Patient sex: M
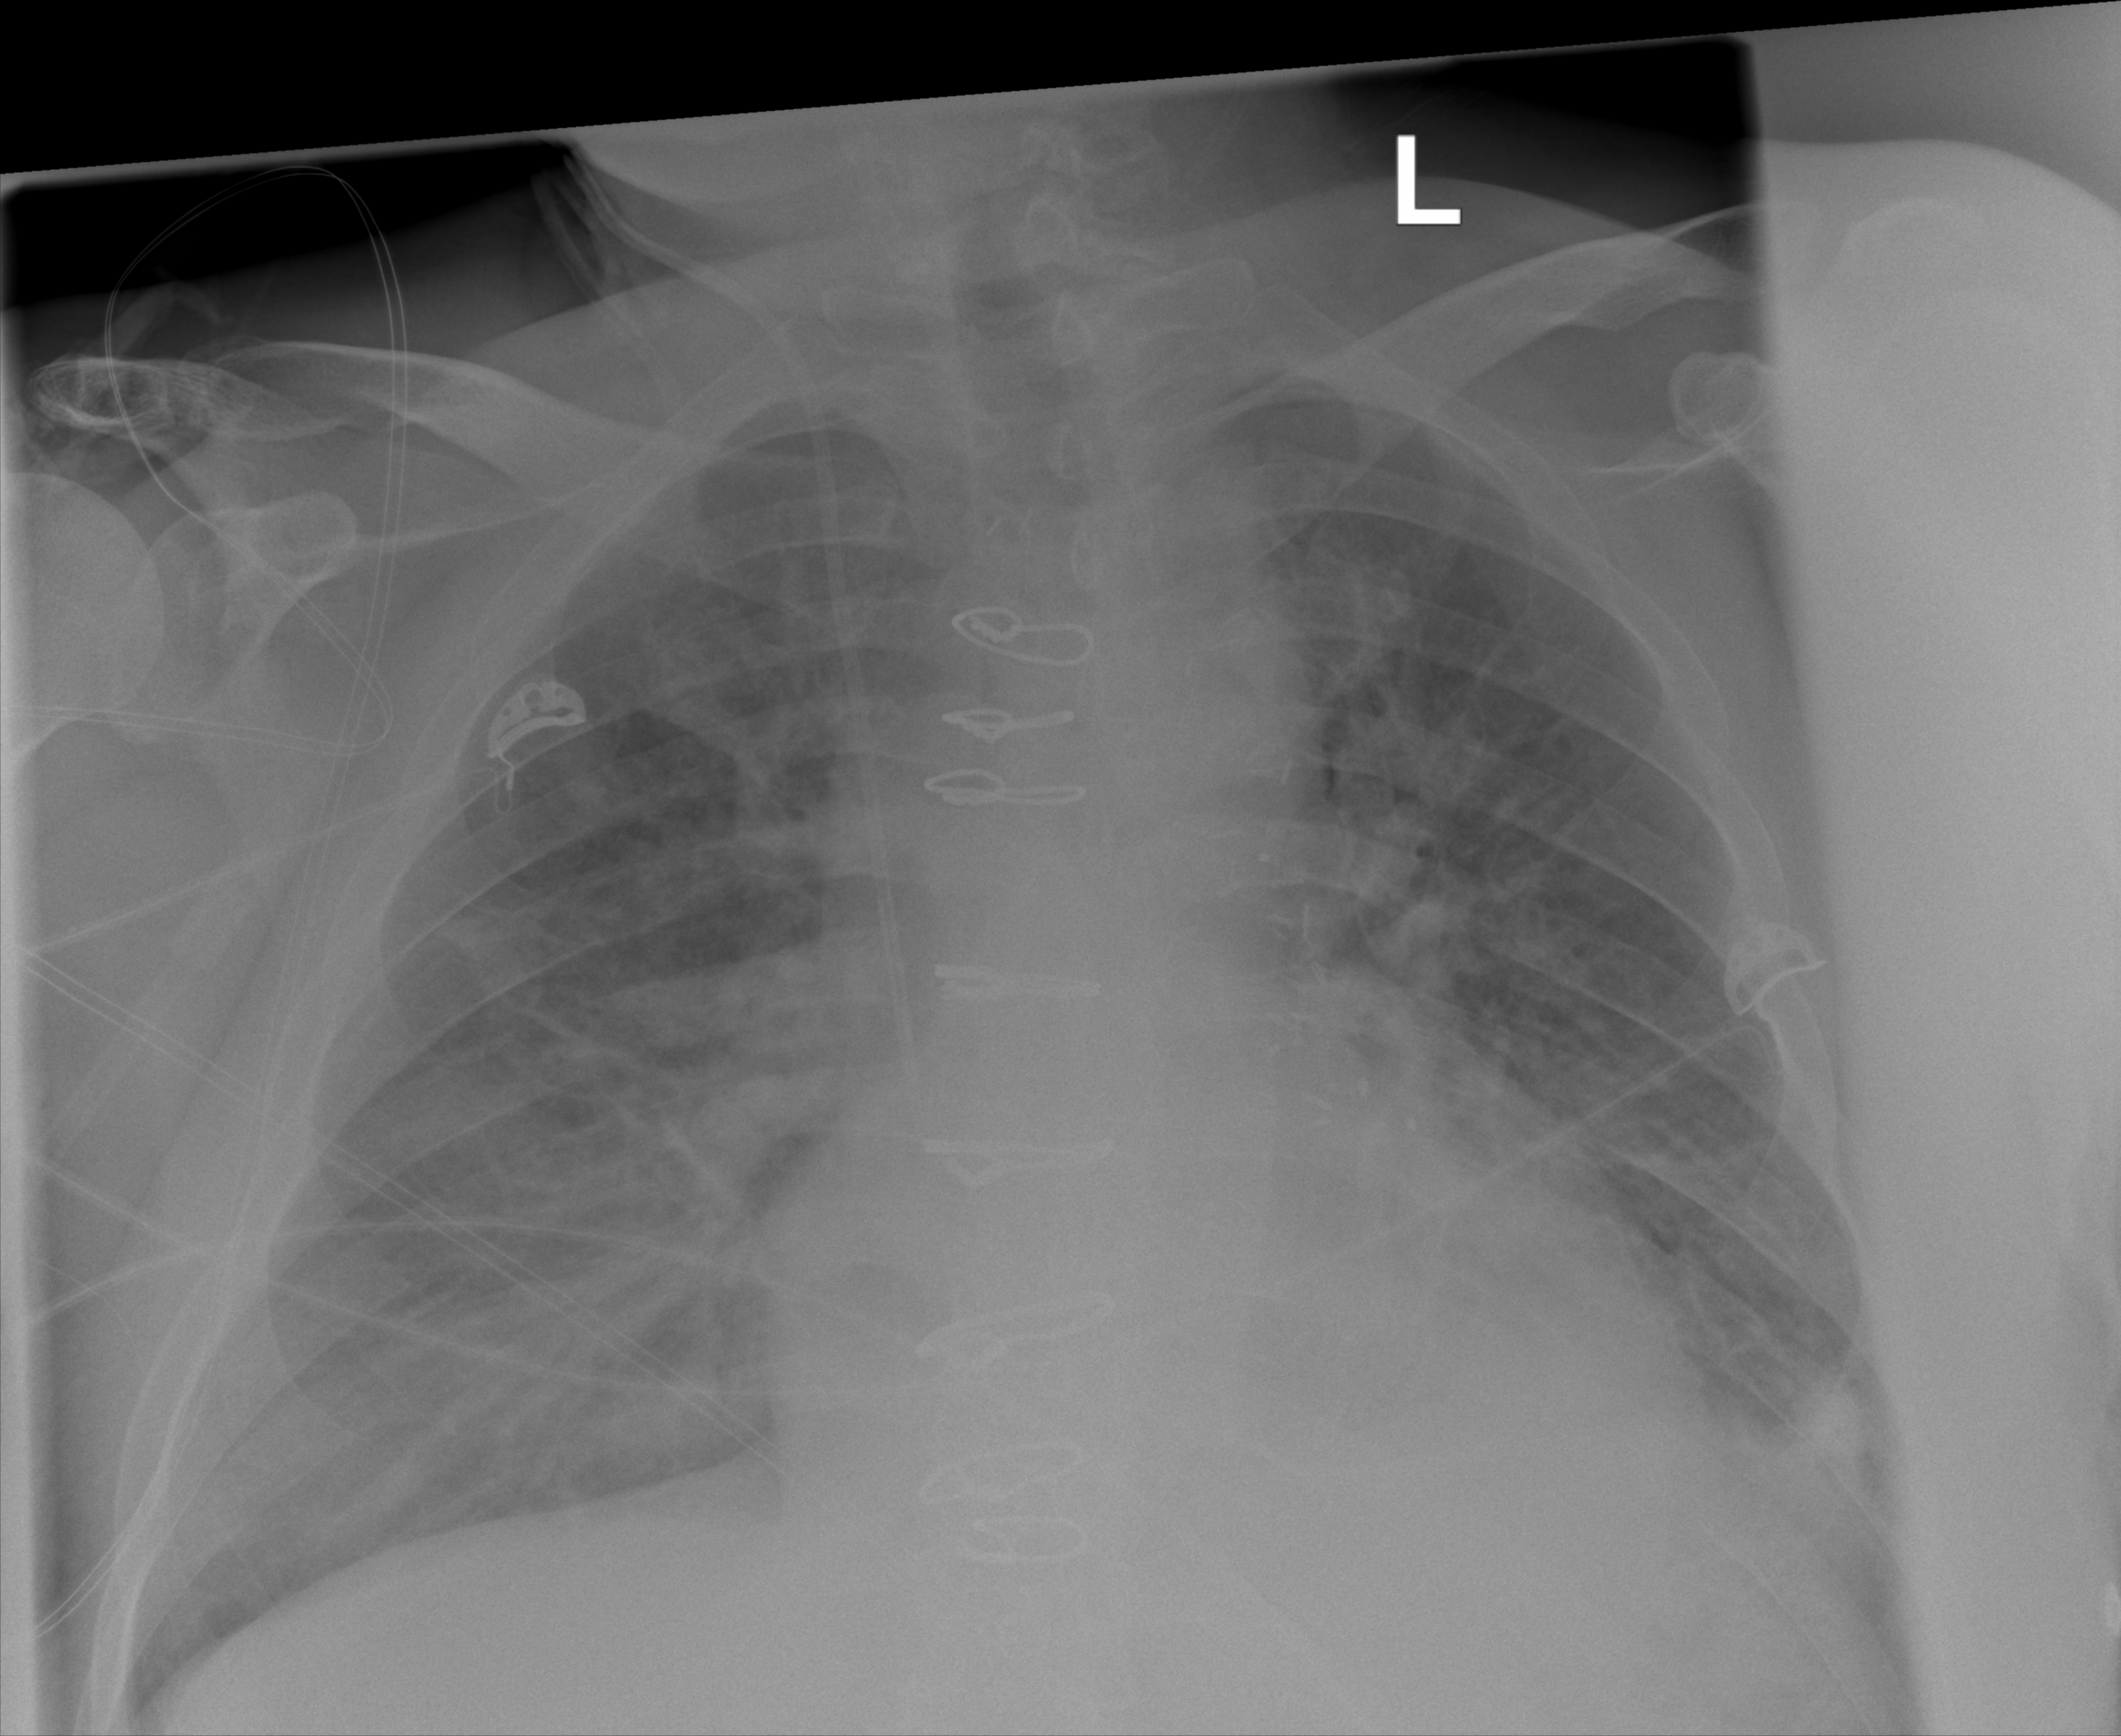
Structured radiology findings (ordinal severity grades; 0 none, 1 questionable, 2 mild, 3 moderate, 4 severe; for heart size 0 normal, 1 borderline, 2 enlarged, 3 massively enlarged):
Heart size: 1
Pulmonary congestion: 3
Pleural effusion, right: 0
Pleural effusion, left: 0
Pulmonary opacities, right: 3
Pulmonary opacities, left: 3
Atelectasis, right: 2
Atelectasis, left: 2